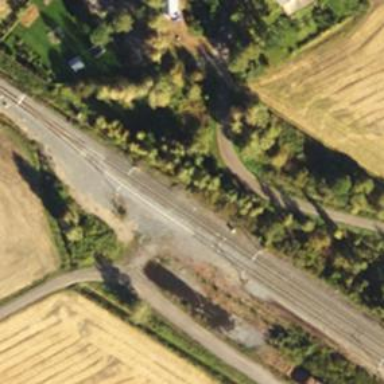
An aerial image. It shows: Rail siding with electrified contact lines for trains.